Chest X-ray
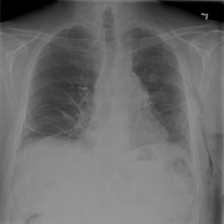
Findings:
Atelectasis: negative
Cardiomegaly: negative
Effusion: negative
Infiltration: negative
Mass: negative
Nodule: negative
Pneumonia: negative
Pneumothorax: positive
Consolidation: negative
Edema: negative
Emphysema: negative
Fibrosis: negative
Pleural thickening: negative
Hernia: negative